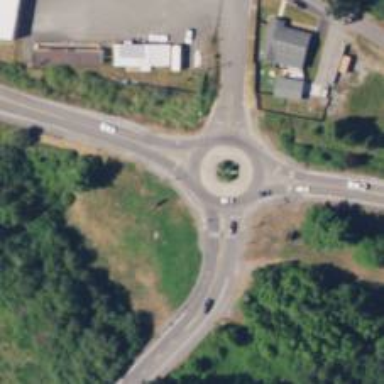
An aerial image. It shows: Tertiary road with asphalt surface leading to roundabout.